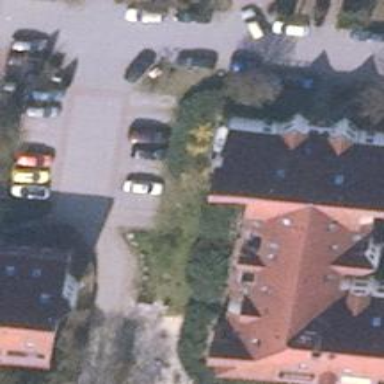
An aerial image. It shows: Parking area with surface.